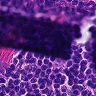
Metastatic tissue present: no